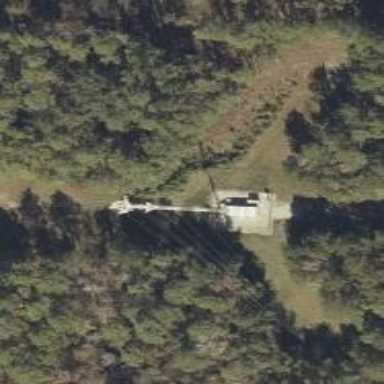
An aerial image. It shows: Man-made mast used for communication purposes.